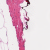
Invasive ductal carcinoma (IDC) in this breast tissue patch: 0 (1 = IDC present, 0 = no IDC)